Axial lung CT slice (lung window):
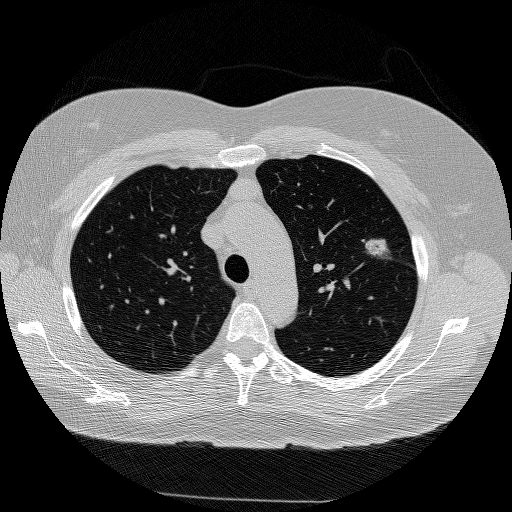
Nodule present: yes
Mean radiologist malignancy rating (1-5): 5